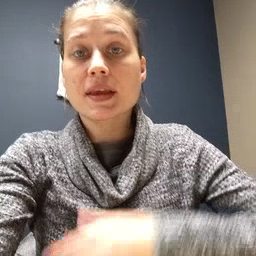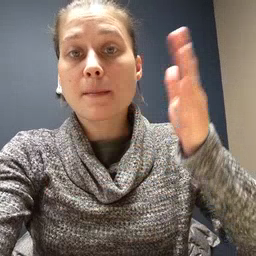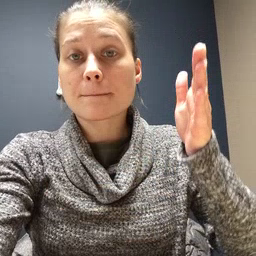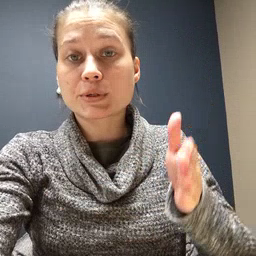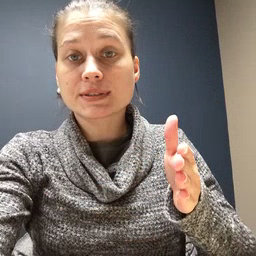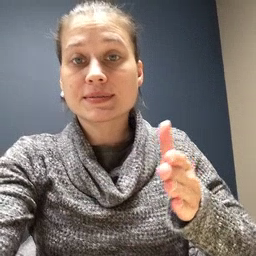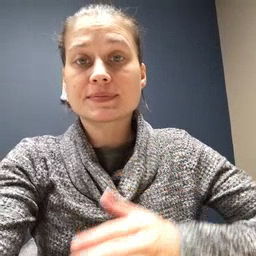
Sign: person